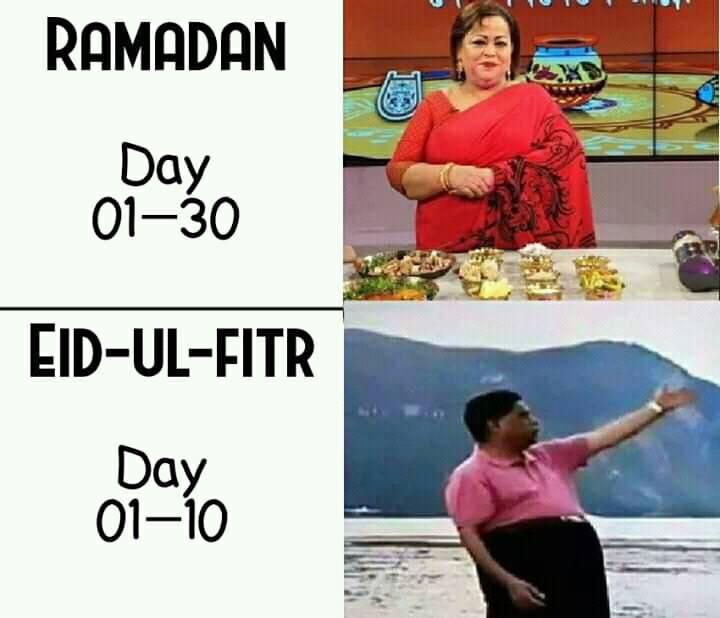
Caption: RAMADAN   Day 01-30     EID-UL-FITR    Day 01-10
Label: hate